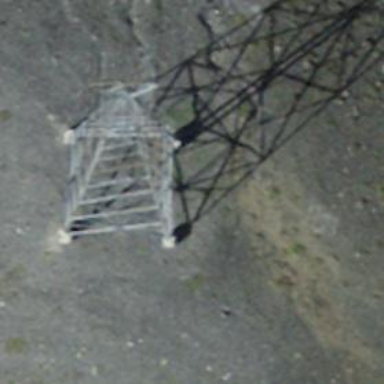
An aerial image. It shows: Pylon for aerialway.